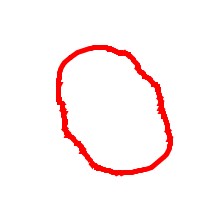
Shape: circle